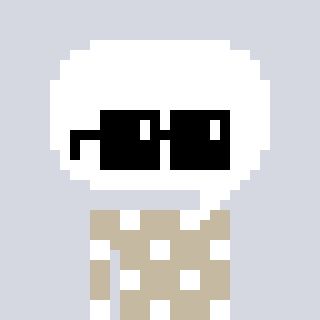
a pixel art character with square black sunglasses, a speech bubble-shaped head and a bege-colored body on a cool background